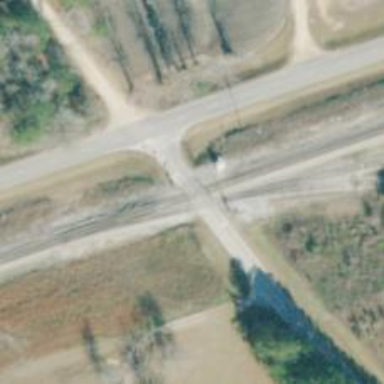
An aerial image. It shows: Level crossing with lights on the railway.